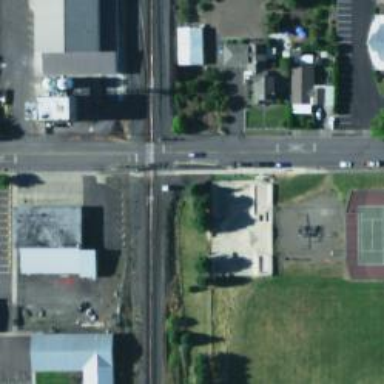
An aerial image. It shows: Railway level crossing.